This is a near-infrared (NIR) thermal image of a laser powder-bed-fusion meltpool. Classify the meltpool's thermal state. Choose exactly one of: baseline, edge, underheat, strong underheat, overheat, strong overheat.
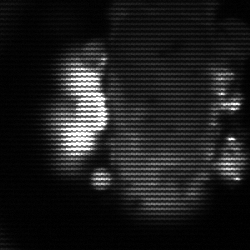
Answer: strong underheat